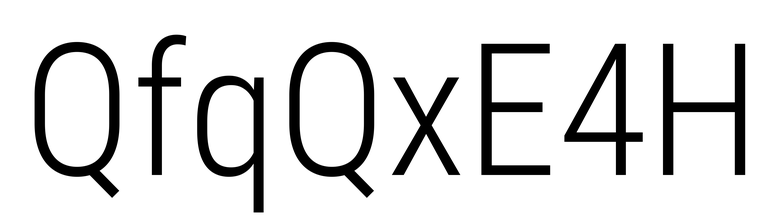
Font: Roboto_Condensed_Light